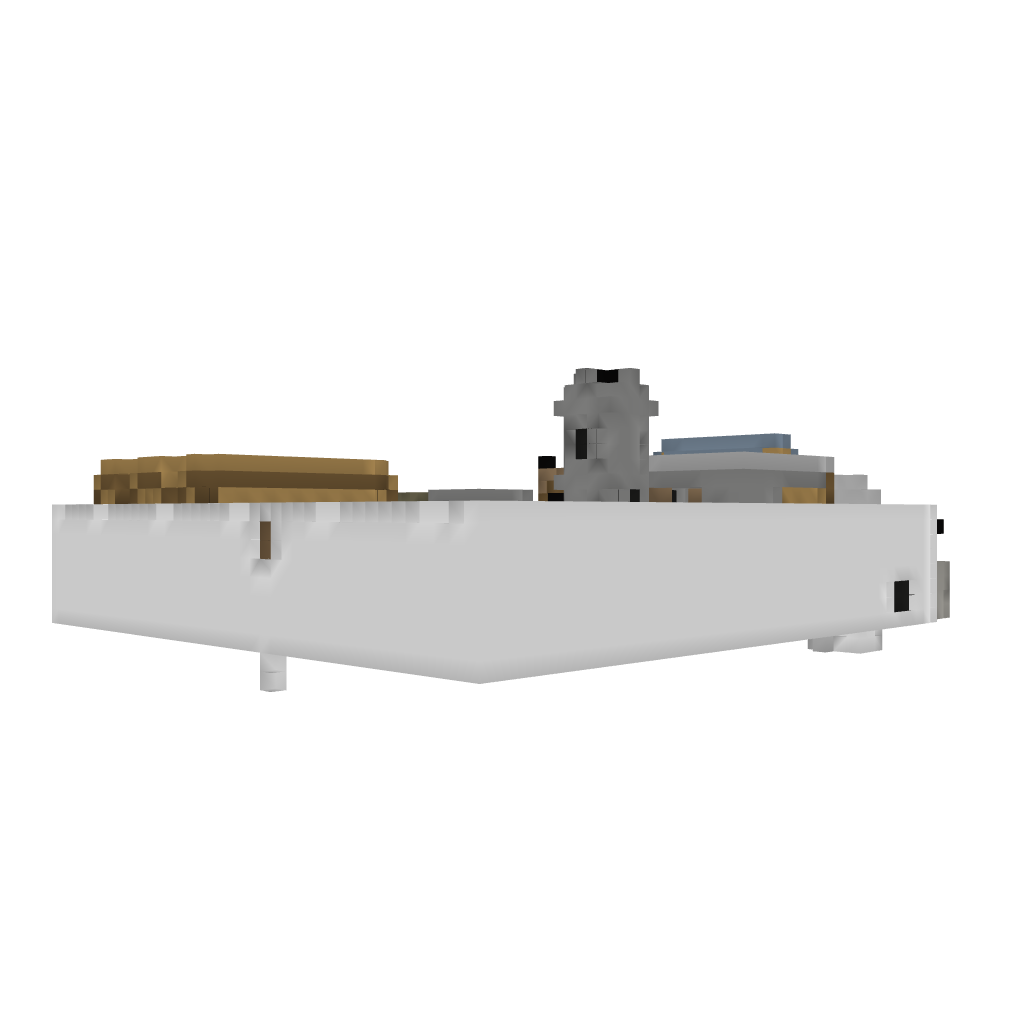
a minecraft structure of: Floating city